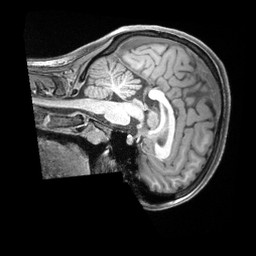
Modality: T1w
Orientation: sagittal
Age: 24
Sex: female
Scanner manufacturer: siemens
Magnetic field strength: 3 T
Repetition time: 2.4 s
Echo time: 0.00226 s